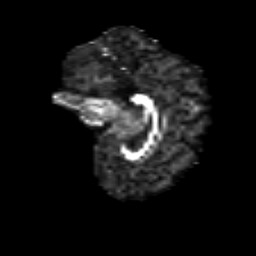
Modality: FA
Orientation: sagittal
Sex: male
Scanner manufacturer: siemens
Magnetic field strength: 3 T
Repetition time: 5 s
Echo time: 0.071 s